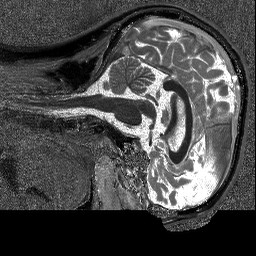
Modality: T1map
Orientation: sagittal
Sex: male